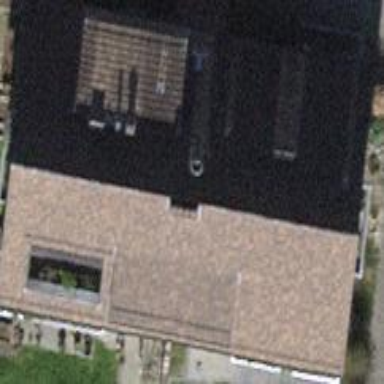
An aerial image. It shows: Gabled building with roof made of roof tiles.